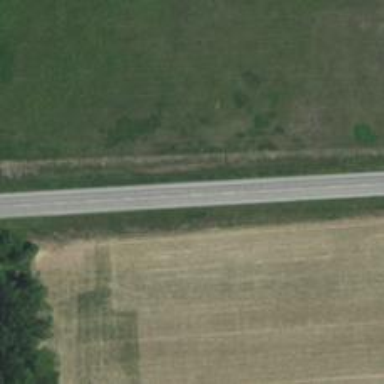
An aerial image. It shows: Tertiary road.